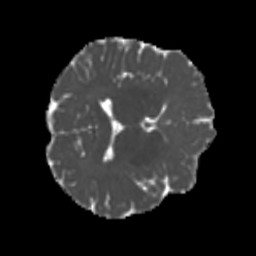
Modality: MD
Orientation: axial
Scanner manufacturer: siemens
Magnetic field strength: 3 T
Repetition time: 4 s
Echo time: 0.0594 s